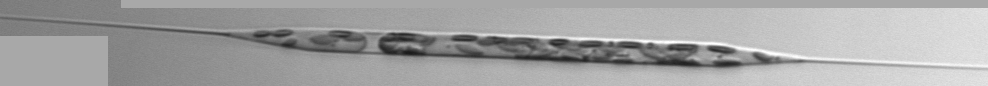
Label: Rhizosolenia